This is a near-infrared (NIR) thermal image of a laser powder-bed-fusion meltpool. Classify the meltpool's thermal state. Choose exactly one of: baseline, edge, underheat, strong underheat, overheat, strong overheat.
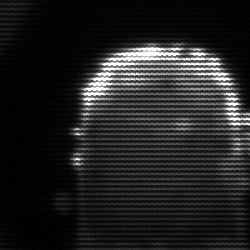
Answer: baseline